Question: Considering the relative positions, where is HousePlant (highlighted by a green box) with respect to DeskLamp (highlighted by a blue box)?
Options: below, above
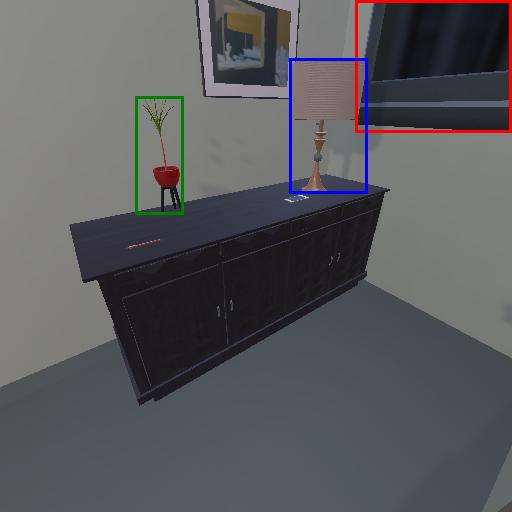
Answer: below